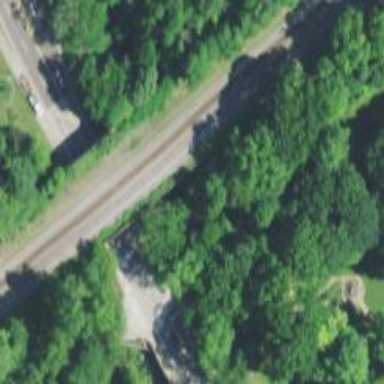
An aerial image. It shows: Bridge over railway line.